Question: what i'm trying to do is: to open the camera and save the taken picture in the SD card, but when the camera activity start, i receive an automatic generated warning displayed in a "toast" and says:
"insert SD card before using the camera "
note: I'm using the emulator.
any idea how to solve this?

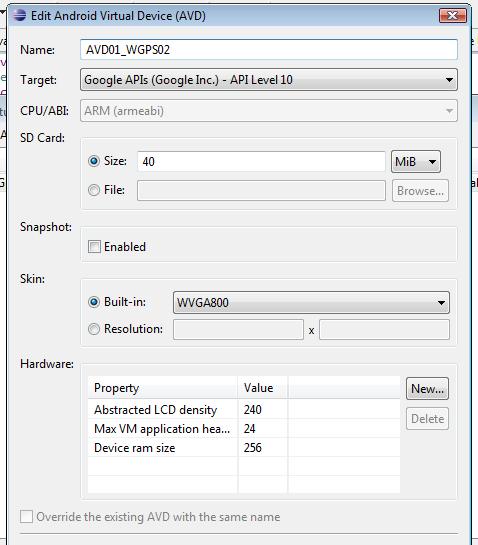
Answer: When you create an AVD it's possible to say whether to emulate SDCard or not (and of what size). Looks like you simply did not specify the SDCard presence. Edit your AVD settings and make sure you have explicitly requested for SDCard support.